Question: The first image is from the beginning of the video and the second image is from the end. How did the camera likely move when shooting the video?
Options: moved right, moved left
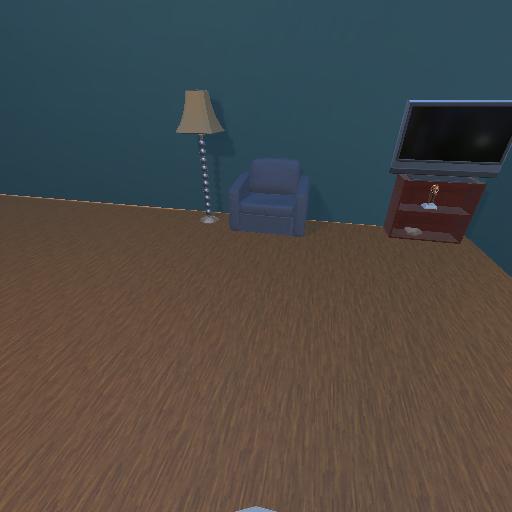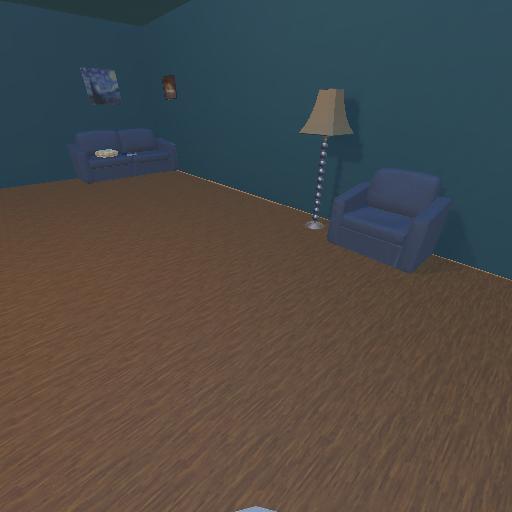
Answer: moved right